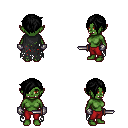
a pixel art fantasy rpg character, female body template, orc, green skin, black tattered cape, red pants, black pixie cut hairstyle, metal gloves, dagger, four views (front, back, left, right), 2x2 character sprite sheet, small pixel art, hard edges, no anti-aliasing